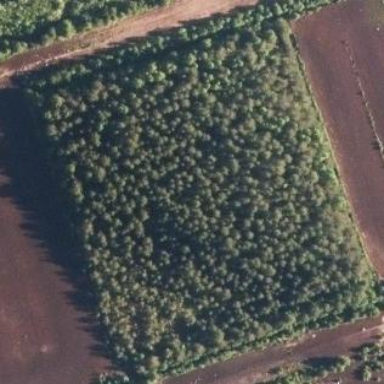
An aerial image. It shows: Forest area.